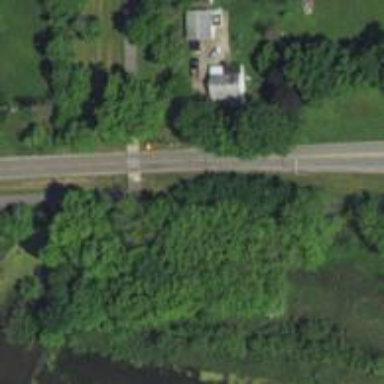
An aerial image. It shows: Stop road.